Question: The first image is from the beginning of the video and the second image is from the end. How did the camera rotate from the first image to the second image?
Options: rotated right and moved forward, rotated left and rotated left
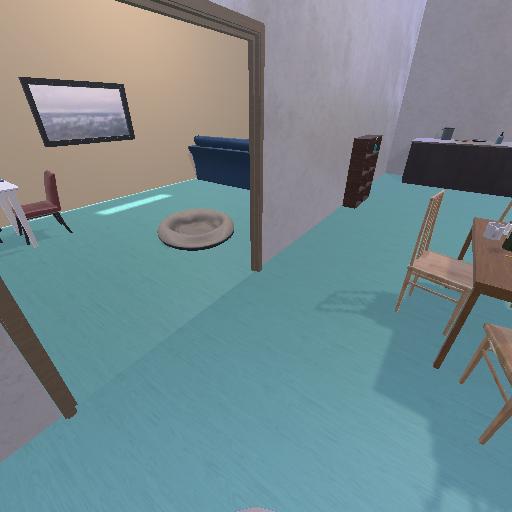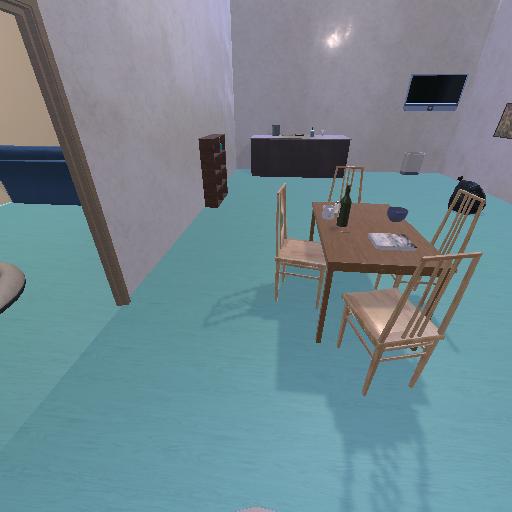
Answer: rotated right and moved forward